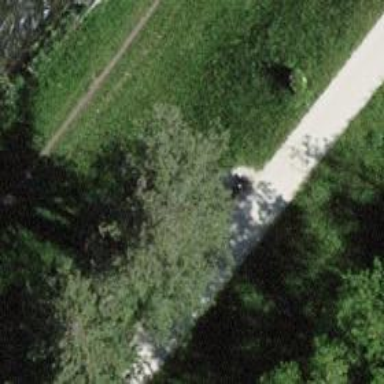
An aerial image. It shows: Bench for seating.